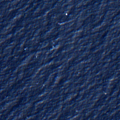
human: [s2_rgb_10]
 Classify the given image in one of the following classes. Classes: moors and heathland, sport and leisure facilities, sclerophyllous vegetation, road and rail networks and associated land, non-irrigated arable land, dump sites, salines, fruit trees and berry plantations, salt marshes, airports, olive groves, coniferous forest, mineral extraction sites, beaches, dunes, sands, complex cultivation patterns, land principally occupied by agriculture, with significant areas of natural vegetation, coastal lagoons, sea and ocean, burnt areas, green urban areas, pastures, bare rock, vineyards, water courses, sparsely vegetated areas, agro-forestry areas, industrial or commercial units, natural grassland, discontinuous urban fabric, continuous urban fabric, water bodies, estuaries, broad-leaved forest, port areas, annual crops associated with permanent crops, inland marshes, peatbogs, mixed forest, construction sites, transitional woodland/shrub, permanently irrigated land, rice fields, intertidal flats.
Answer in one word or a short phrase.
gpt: sea and ocean